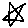
Label: star